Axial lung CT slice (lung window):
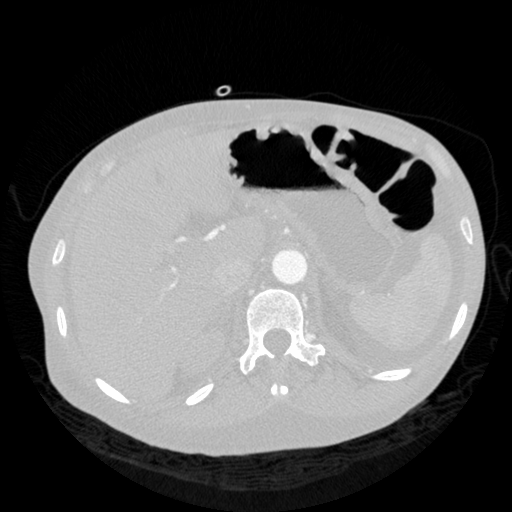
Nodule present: no